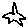
Label: star